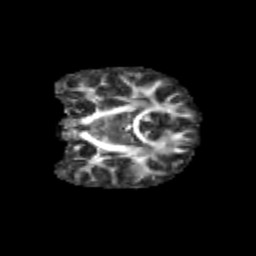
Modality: FA
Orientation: coronal
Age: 11
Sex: female
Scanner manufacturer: siemens
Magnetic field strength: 3 T
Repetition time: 3.8 s
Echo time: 0.07 s